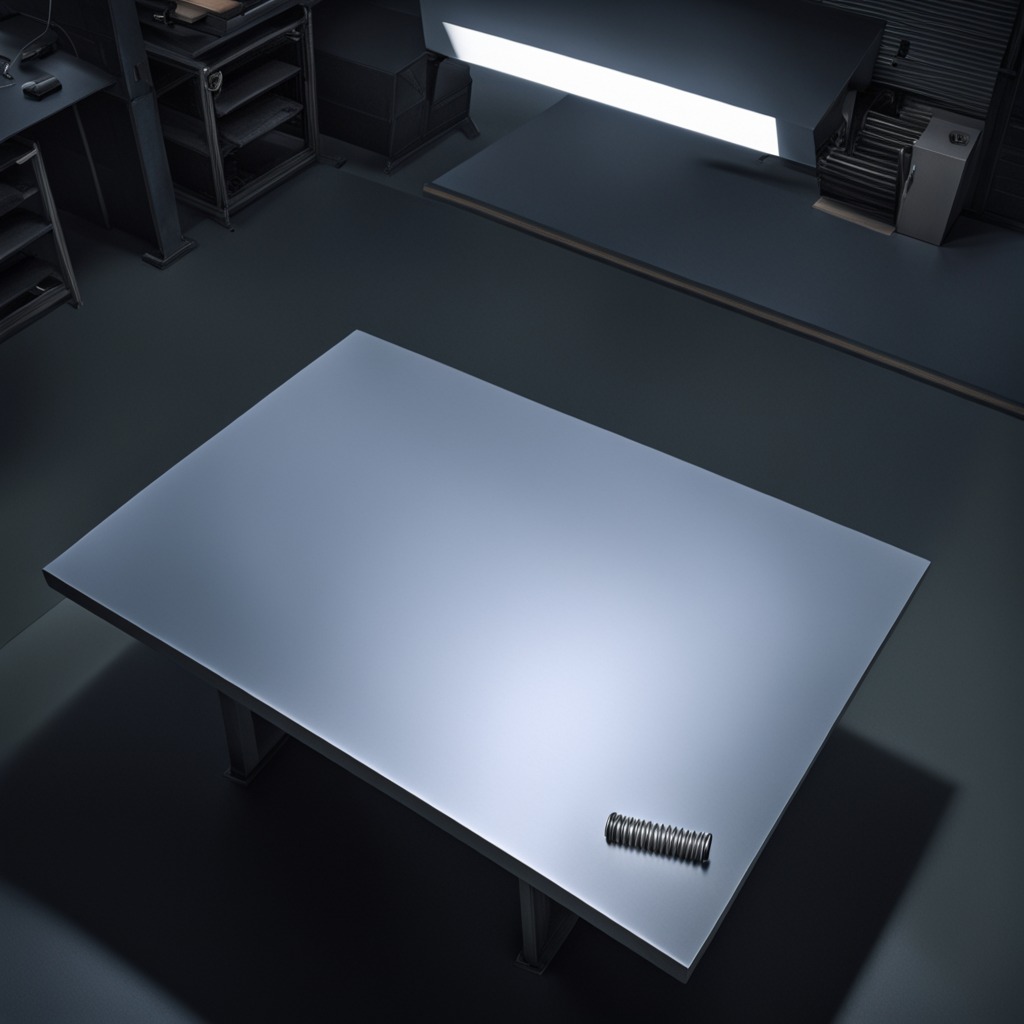
A coiled metal spring lies on the tabletop.